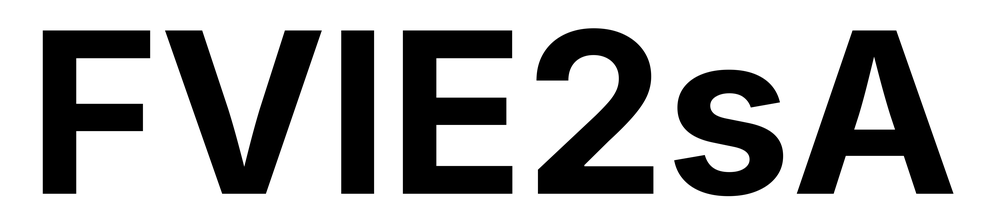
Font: Inter_Bold